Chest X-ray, PA view. Patient: 70 years old, sex M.
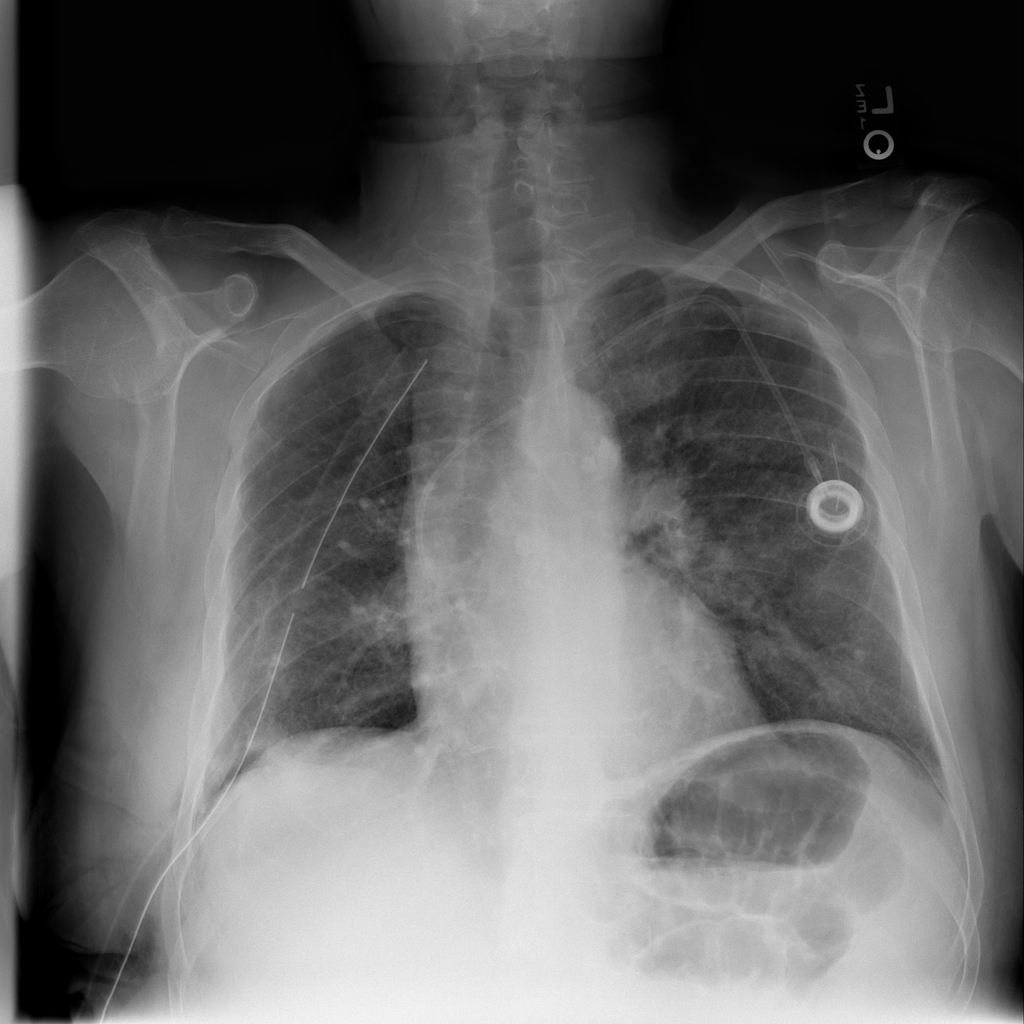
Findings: No Finding